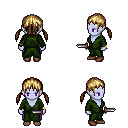
a pixel art fantasy rpg character, female body template, dark elf, purple skin, green robe, magenta pants, blonde twin-tailed hairstyle, bracelets, brown shoes, dagger, four views (front, back, left, right), 2x2 character sprite sheet, small pixel art, hard edges, no anti-aliasing